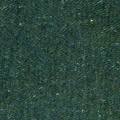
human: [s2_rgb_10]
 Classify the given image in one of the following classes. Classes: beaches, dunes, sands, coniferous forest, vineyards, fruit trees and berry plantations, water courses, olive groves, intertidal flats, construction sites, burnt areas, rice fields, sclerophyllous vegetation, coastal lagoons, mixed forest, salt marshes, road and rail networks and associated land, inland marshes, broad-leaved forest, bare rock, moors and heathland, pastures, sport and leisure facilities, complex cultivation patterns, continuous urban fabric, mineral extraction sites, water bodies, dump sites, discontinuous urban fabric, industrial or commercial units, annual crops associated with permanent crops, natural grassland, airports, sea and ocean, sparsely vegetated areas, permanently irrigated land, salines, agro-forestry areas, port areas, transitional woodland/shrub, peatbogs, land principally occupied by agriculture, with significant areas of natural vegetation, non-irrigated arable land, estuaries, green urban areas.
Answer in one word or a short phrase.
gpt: sea and ocean